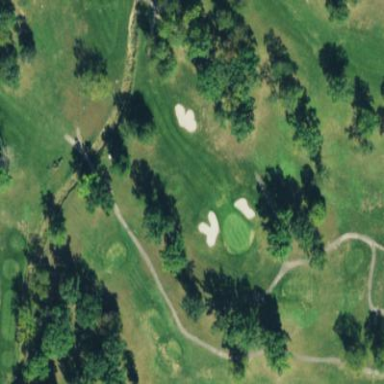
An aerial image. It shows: Grassy area designated as golf fairway.